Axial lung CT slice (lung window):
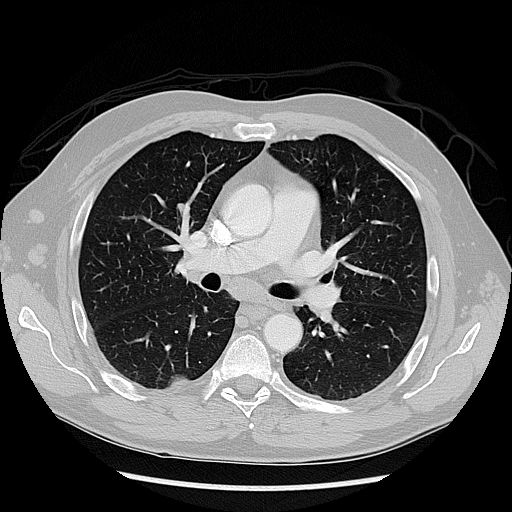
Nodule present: no